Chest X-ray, PA view. Patient: 69 years old, sex M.
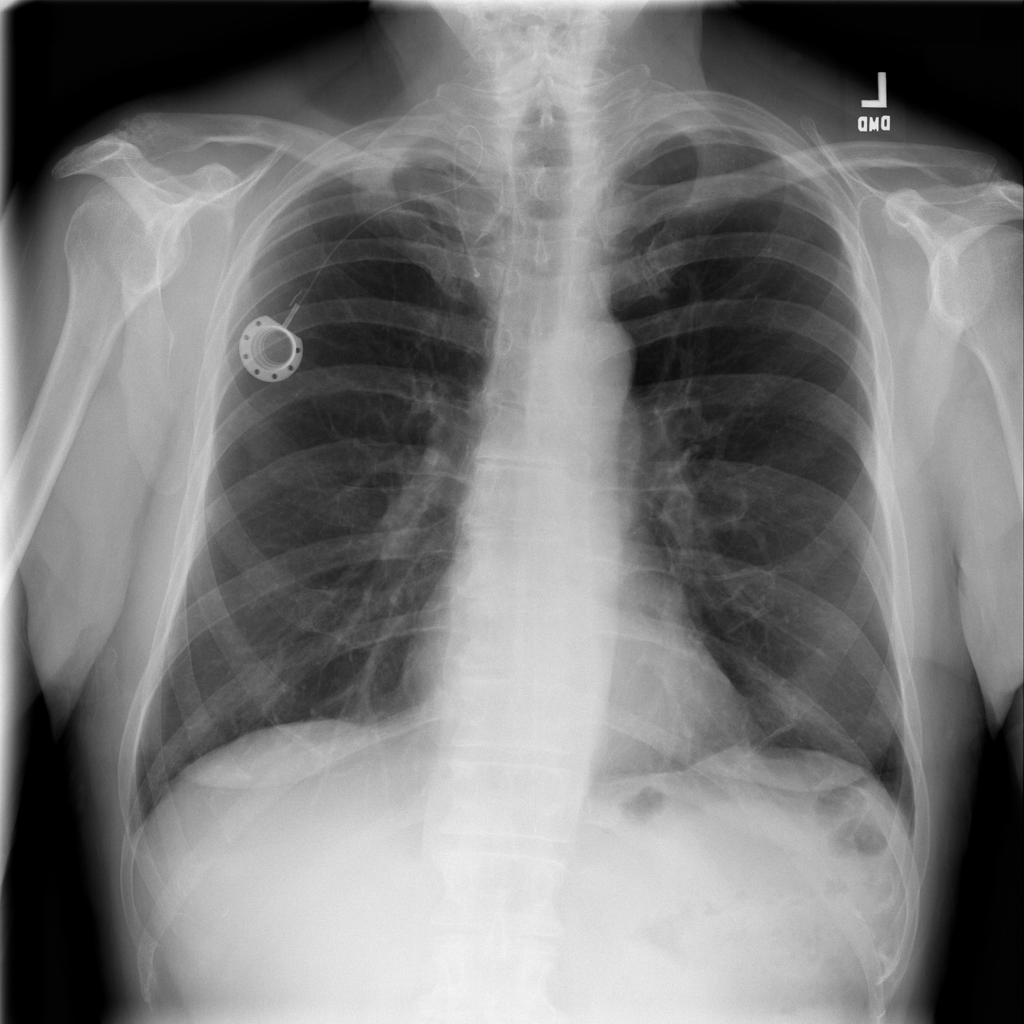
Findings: No Finding